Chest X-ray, PA view. Patient: 54 years old, sex M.
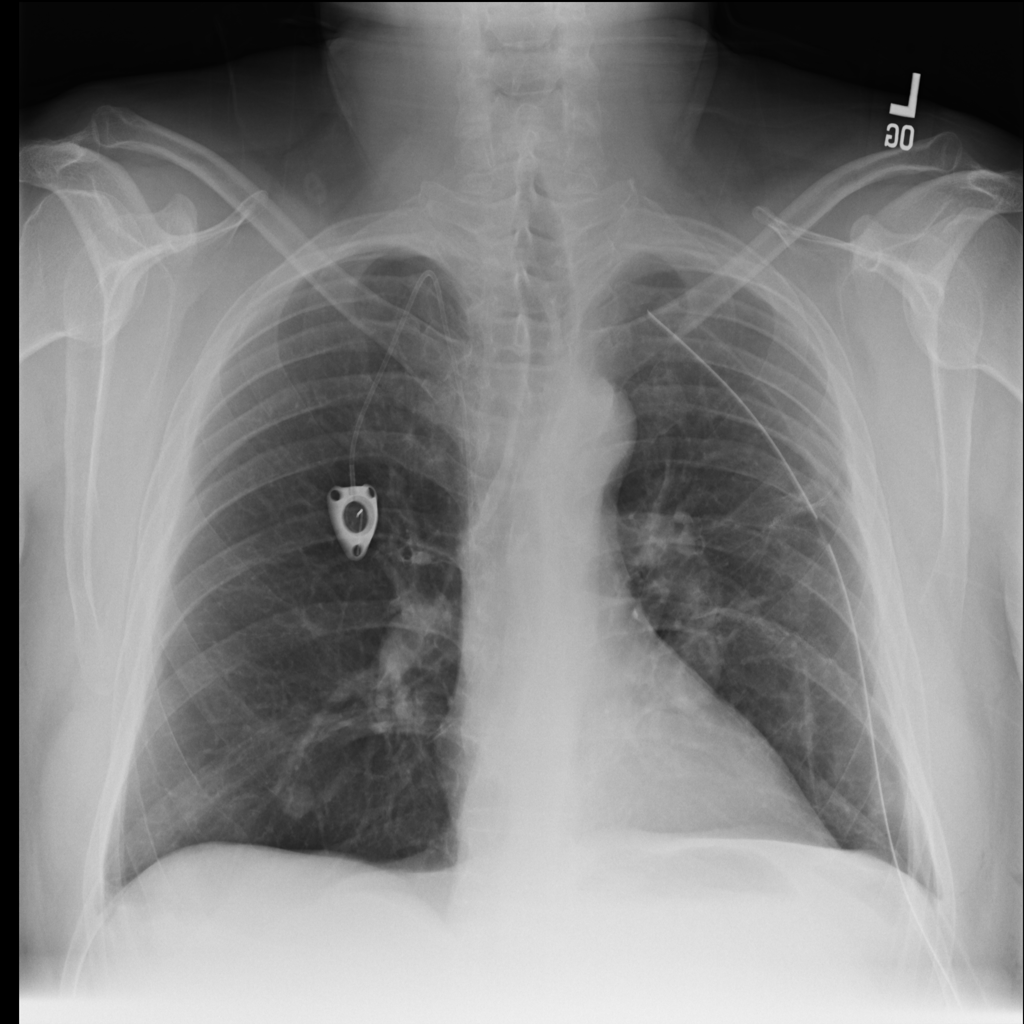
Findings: Effusion